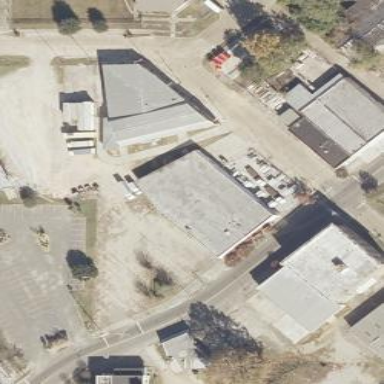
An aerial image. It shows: Building with trade shop.